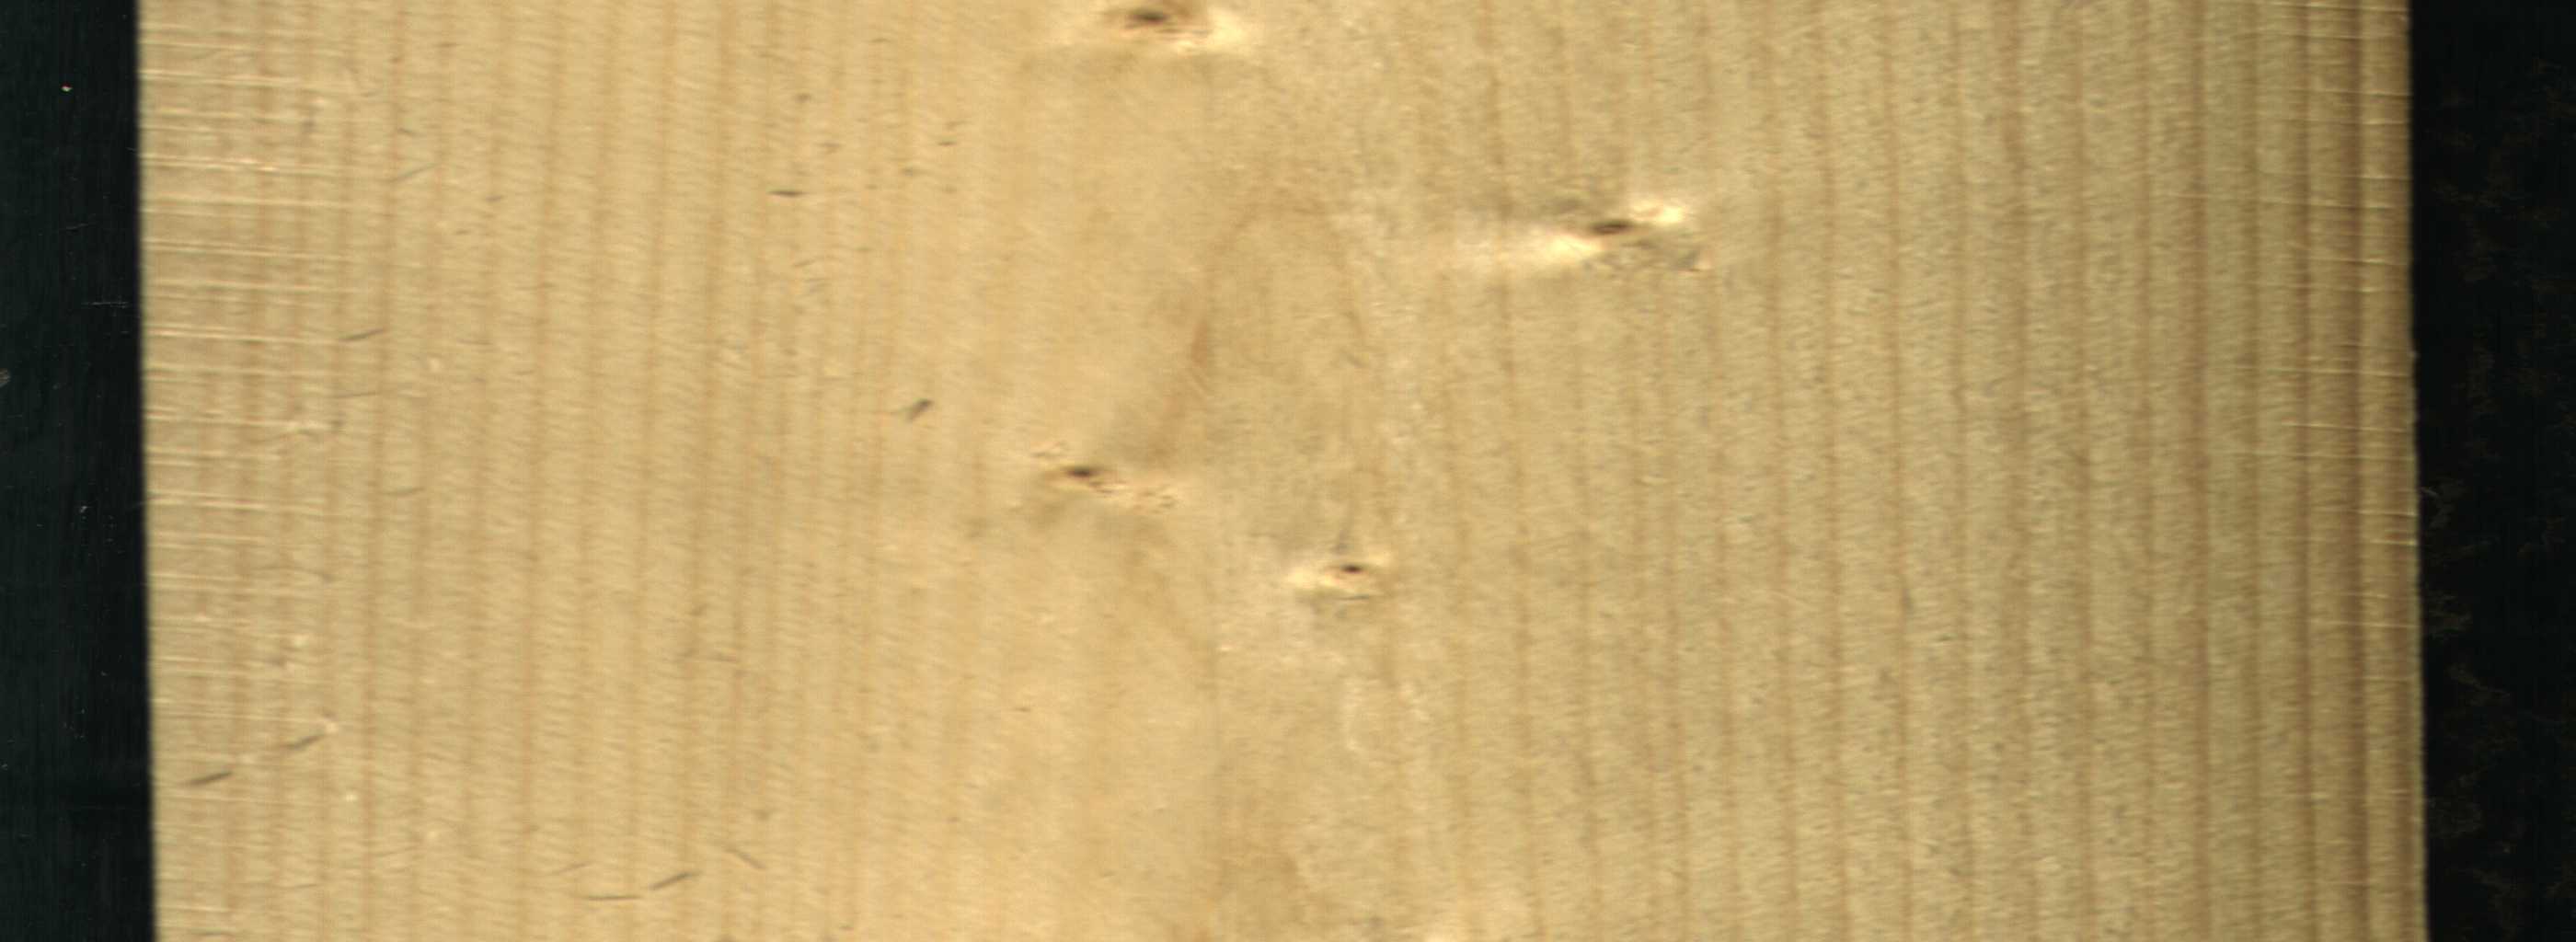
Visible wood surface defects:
Live_Knot
Live_Knot